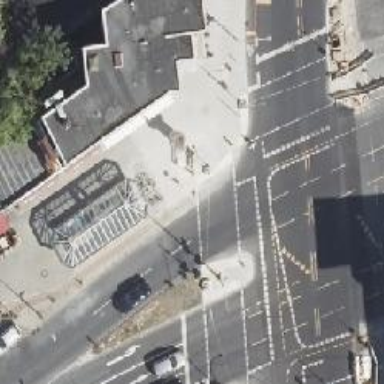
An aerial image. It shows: Road crossing with traffic signals.